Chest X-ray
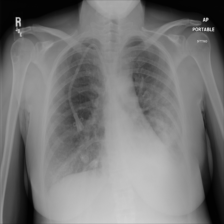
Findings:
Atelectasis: negative
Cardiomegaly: negative
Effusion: negative
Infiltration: positive
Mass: negative
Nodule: negative
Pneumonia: positive
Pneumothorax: negative
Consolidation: negative
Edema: positive
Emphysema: negative
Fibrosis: negative
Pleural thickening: negative
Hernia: negative